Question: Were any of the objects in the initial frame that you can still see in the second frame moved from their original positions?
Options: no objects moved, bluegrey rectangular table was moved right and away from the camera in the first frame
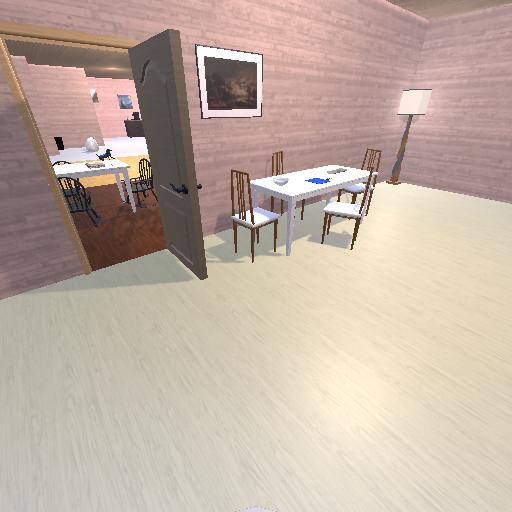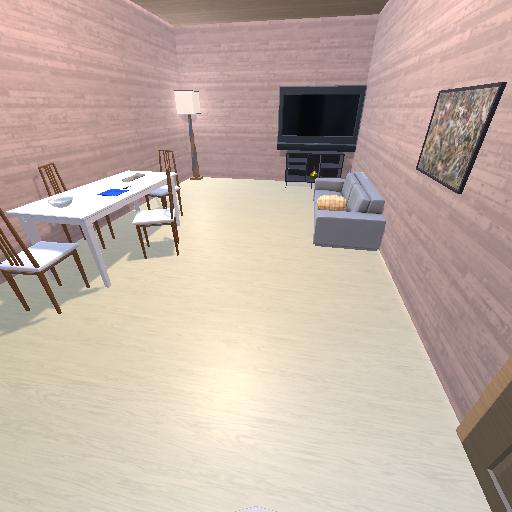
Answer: no objects moved